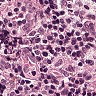
Metastatic tissue present: no